Question: I am receiving data from MySQL and try to play with it. The data received is in 'm_caracs' and then I try to cut every sub-parts of this stream in other 'float'.
Let's see the code :
'''
#include <boost/algorithm/string.hpp>
#include <boost/lexical_cast.hpp>
#include <iostream>
#include <vector>
#include <string>
std::string m_sten;
std::string m_feal;
std::string m_felt;
std::string m_inte;
std::string m_sag;
std::string m_ende;
std::string m_asko;
std::string m_vit;
void test(bool mon)
{
std::string m_caracs = "f21.0i51.24v58.65c47.3s5.54d57.68e54.23h24.42";
if (mon == 0)
{
std::vector<std::string> charmps;
boost::split(charmps, m_caracs, boost::is_any_of("fivcsdeh"));
m_sten = boost::lexical_cast<float>(charmps[1]);
m_feal = boost::lexical_cast<float>(charmps[2]);
m_felt = boost::lexical_cast<float>(charmps[3]);
m_inte = boost::lexical_cast<float>(charmps[4]);
m_sag = boost::lexical_cast<float>(charmps[5]);
m_ende = boost::lexical_cast<float>(charmps[6]);
m_asko = boost::lexical_cast<float>(charmps[7]);
m_vit = boost::lexical_cast<float>(charmps[8]);
std::cout << m_caracs << std::endl;
}
else
{
std::cout << m_caracs << std::endl;
m_caracs = "f" + boost::lexical_cast<std::string>(m_sten) +
"i" + boost::lexical_cast<std::string>(m_feal) +
"v" + boost::lexical_cast<std::string>(m_felt) +
"c" + boost::lexical_cast<std::string>(m_inte) +
"s" + boost::lexical_cast<std::string>(m_sag) +
"d" + boost::lexical_cast<std::string>(m_ende) +
"e" + boost::lexical_cast<std::string>(m_asko) +
"h" + boost::lexical_cast<std::string>(m_vit);
std::cout << m_caracs << std::endl;
}
}
int main()
{
test(1);
test(0);
}
'''
You can see that 'f21.0i51.24v58.65c47.3s5.54d57.68e54.23h24.42' becomes 'f21.0i51.24v58.65c47.3s5.54d57.68e54.23h24.42'. This is exactly what I want. The problem is, I have that :

I don't know where it comes from. The only change is that 'm_caracs' is a stream received from a database. Is that a conversion problem ?
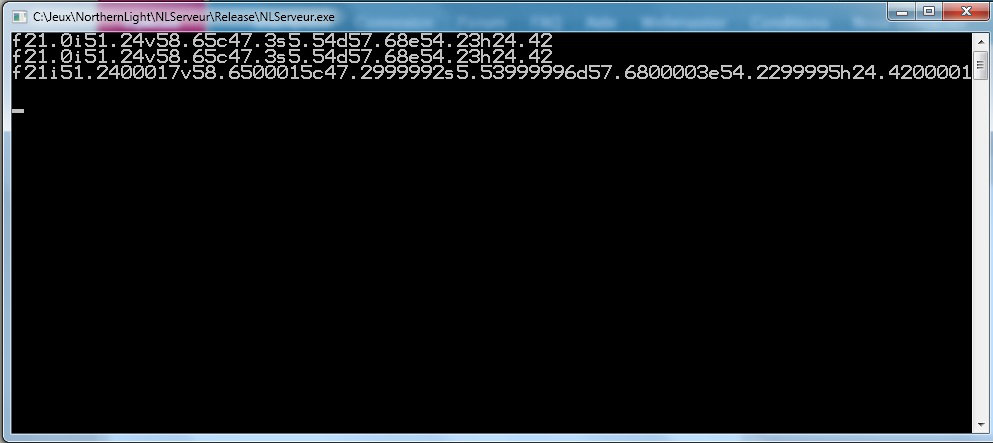
Answer: The problem is that one time you treat the split tokens as strings (leaving them unchanged), and sometimes you convert to float.
The conversion to float creates an binary floating point representation.
To avoid it, don't use a binary floating point representation, but use a decimal representation with sufficient precision to accurately store your decimal input representation.
Use, e.g. 'boost::multiprecision::cpp_dec_float'
<URL>
'''
#include <boost/spirit/include/qi.hpp>
#include <boost/multiprecision/cpp_dec_float.hpp>
#include <iostream>
namespace qi = boost::spirit::qi;
typedef boost::multiprecision::cpp_dec_float_50 Float;
int main()
{
std::string const m_caracs("f21.0i51.24v58.65c47.3s5.54d57.68e54.23h24.42");
std::cout << m_caracs << '
';
Float m_sten, m_feal, m_felt, m_inte, m_sag, m_ende, m_asko, m_vit;
//auto num = qi::as_string[qi::raw[qi::double_]]; // this would parse exponents like 57.68e54
auto num = boost::proto::deep_copy(qi::as_string[+qi::char_("-+0-9.")]);
if (qi::parse(m_caracs.begin(), m_caracs.end(),
'f' >> num >> 'i' >> num >> 'v' >> num >>
'c' >> num >> 's' >> num >> 'd' >> num >>
'e' >> num >> 'h' >> num,
m_sten, m_feal, m_felt, m_inte, m_sag, m_ende, m_asko, m_vit
))
{
std::cout <<
'f' << m_sten <<
'i' << m_feal <<
'v' << m_felt <<
'c' << m_inte <<
's' << m_sag <<
'd' << m_ende <<
"e" << m_asko <<
'h' << m_vit << '
';
}
}
'''
Note there is also a problem with the input format! '57.68e54' is a valid floating point number (e.g. for 'lexical_cast'). Also, there could be issues with 'NaN' or 'Inf'
Note: in the example above you'd probably want to use 'qi::real_parser<Float, custom_real_policies<Float> >' to parse directly into a 'cpp_dec_float', and not recognizing an exponent (like 'e54')